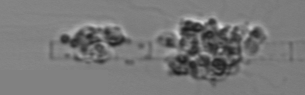
Label: Leptocylindrus_mediterraneus